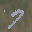
Label: 7